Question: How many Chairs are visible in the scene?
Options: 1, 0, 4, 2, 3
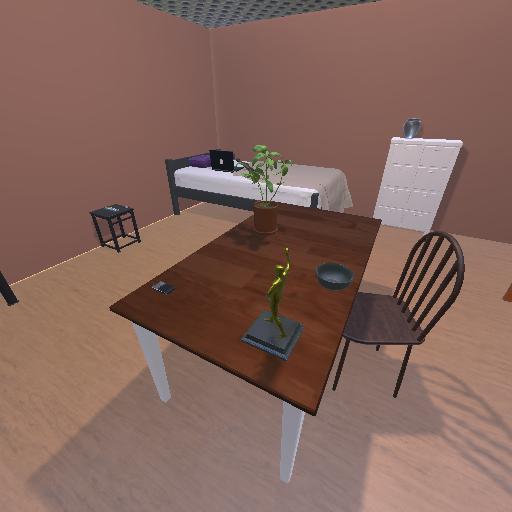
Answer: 1